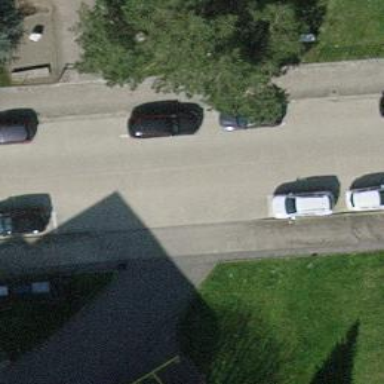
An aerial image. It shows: Parking aisle road with sidewalk.